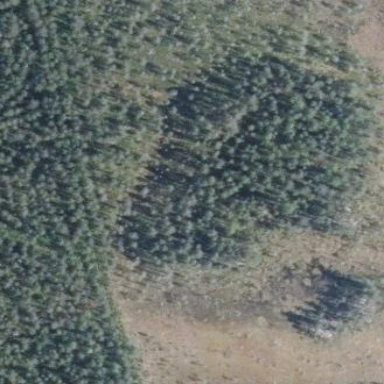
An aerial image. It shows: Woodland with needle-leaved trees.